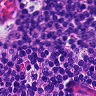
Metastatic tissue present: no